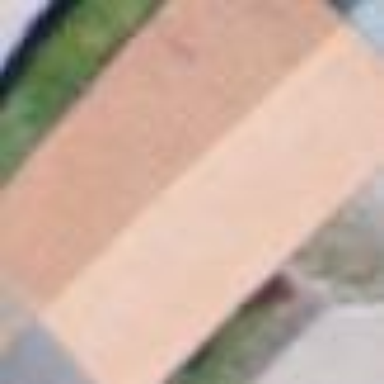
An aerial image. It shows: Garage building.